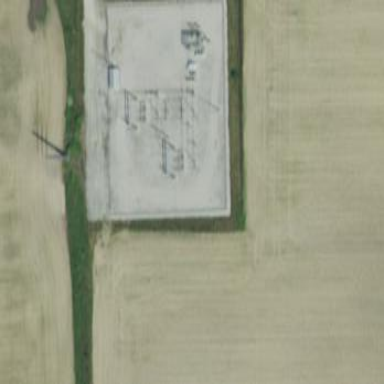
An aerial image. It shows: Power substation.